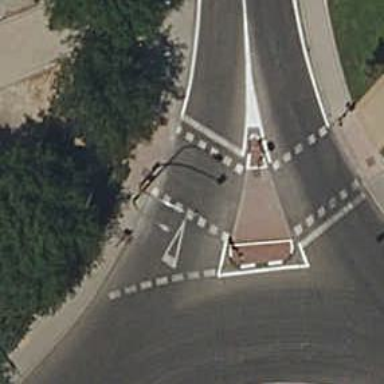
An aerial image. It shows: Road with traffic signals at the crossing.